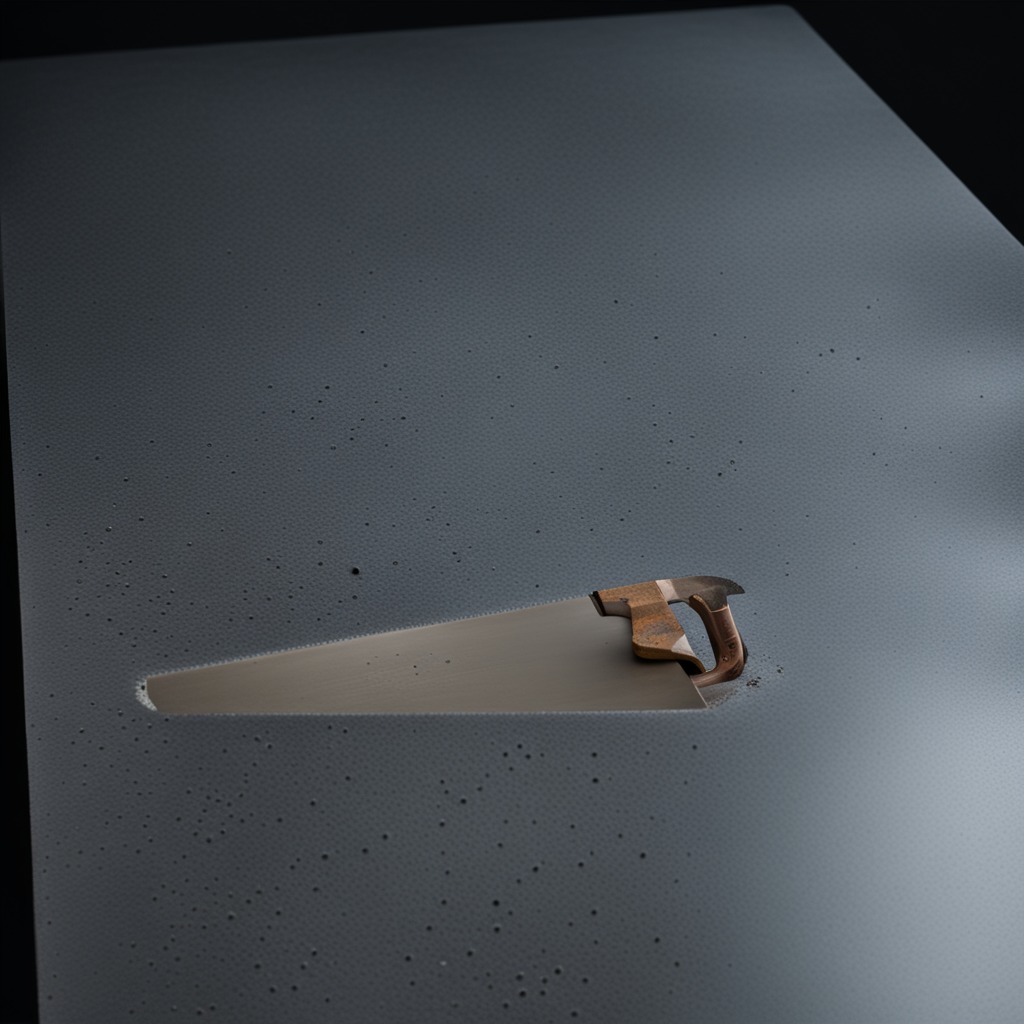
A handheld metal saw lies on a clean granite table inside a workshop at night dim ambient light soft shadows worn but